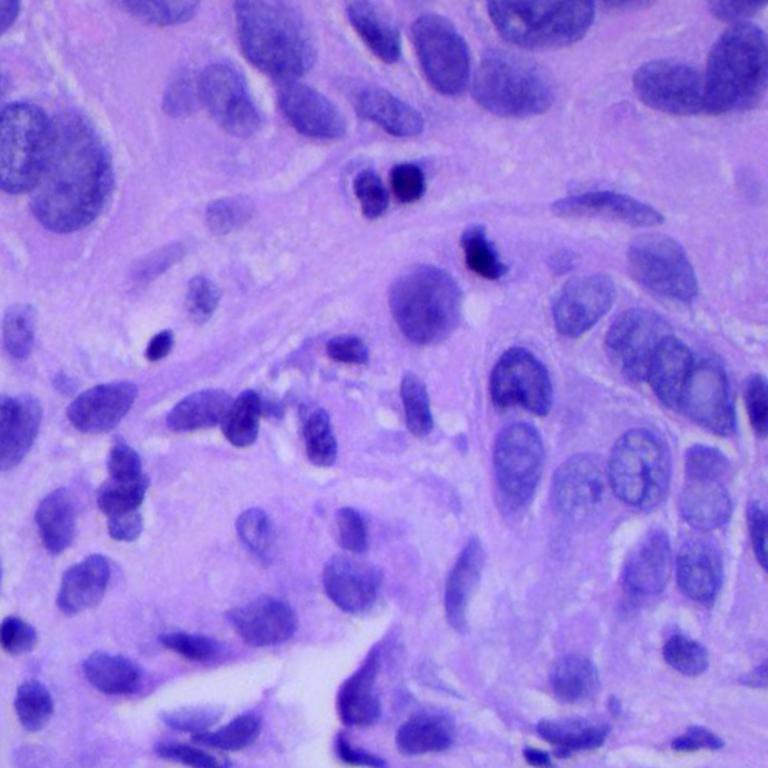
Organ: lung
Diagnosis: squamous carcinomas